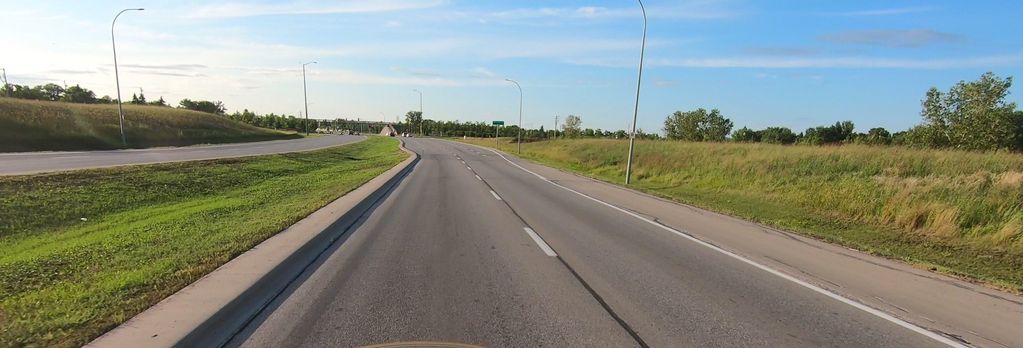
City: winnipeg